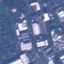
Land use / land cover class: Industrial